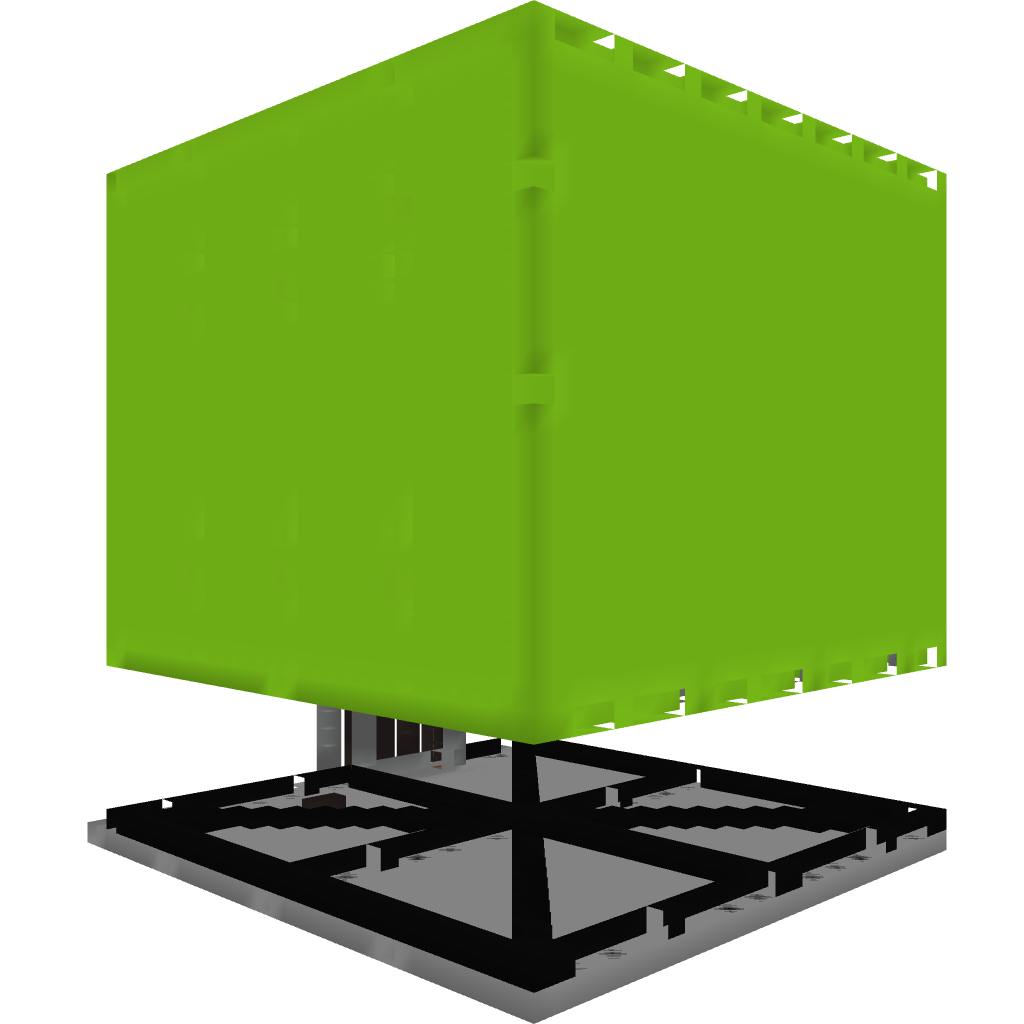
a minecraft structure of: Automatic Melon Farm